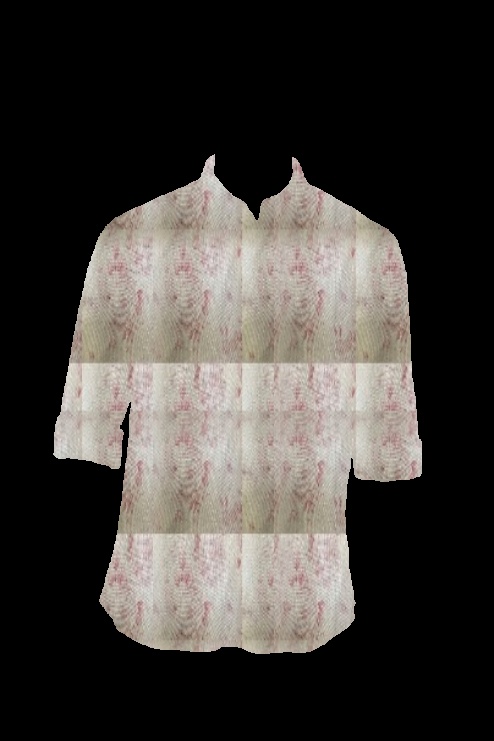
pink rose print tee